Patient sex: M
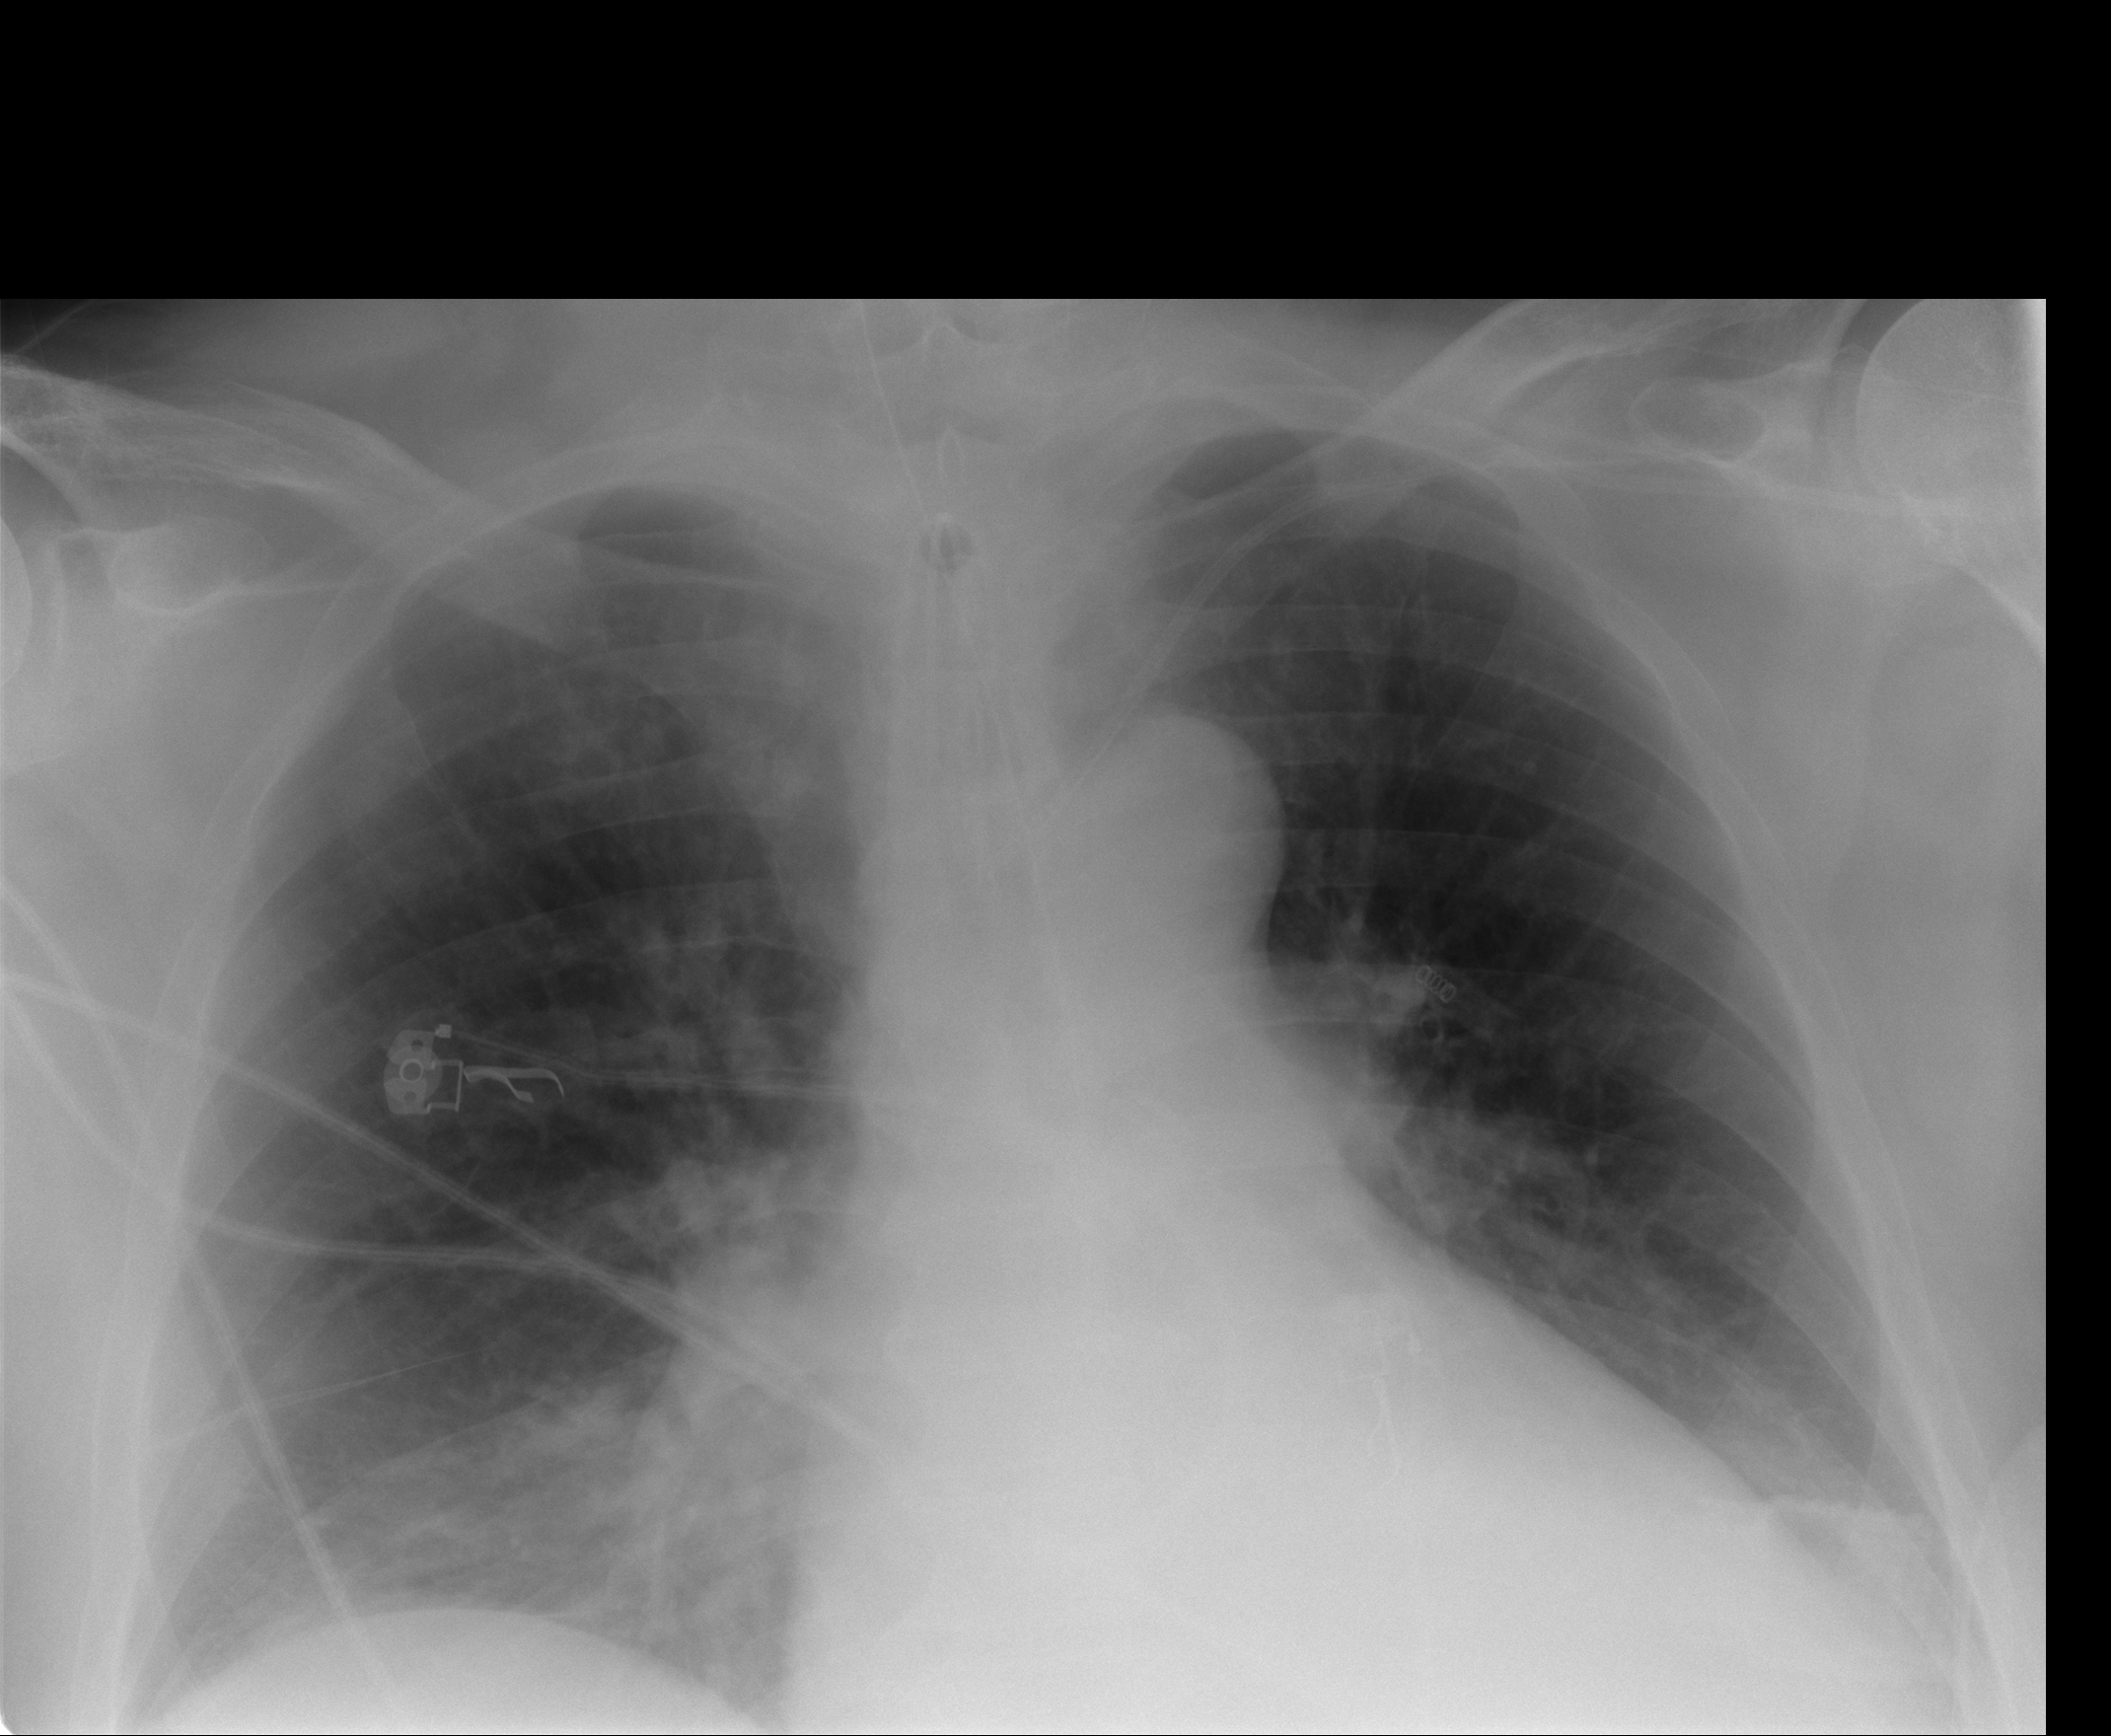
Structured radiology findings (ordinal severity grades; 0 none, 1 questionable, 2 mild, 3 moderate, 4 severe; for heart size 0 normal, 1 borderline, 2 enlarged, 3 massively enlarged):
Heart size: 0
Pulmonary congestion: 0
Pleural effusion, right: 0
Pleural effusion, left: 2
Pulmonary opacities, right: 0
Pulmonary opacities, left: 0
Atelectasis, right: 3
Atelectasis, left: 3